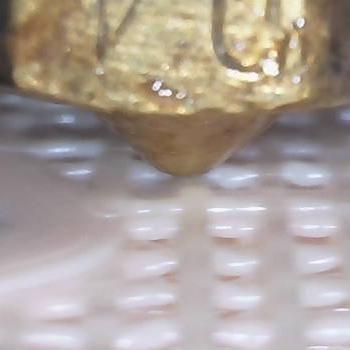
Flow rate: 89%